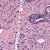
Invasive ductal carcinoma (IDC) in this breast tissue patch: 1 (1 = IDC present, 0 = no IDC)